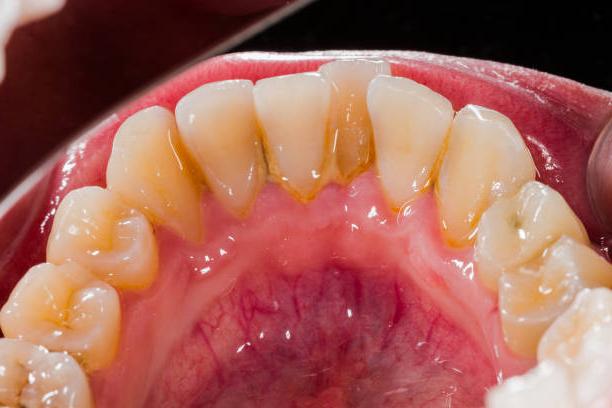
Condition: Gingivitis